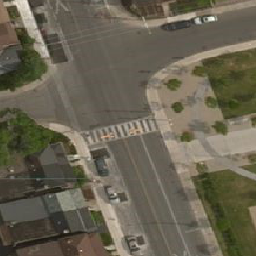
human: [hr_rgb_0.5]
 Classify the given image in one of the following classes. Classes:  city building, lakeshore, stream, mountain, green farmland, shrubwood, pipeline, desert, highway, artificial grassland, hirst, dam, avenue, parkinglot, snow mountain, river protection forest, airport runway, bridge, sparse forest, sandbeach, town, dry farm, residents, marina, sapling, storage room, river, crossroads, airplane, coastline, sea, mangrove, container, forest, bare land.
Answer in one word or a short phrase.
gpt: crossroads